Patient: sex M, age 46
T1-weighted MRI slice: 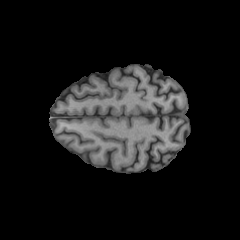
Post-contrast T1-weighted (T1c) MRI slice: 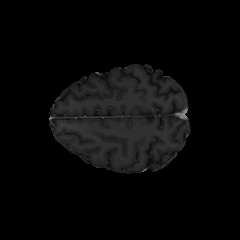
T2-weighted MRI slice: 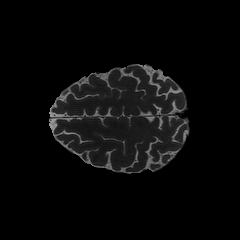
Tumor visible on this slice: no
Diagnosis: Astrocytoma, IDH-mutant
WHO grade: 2